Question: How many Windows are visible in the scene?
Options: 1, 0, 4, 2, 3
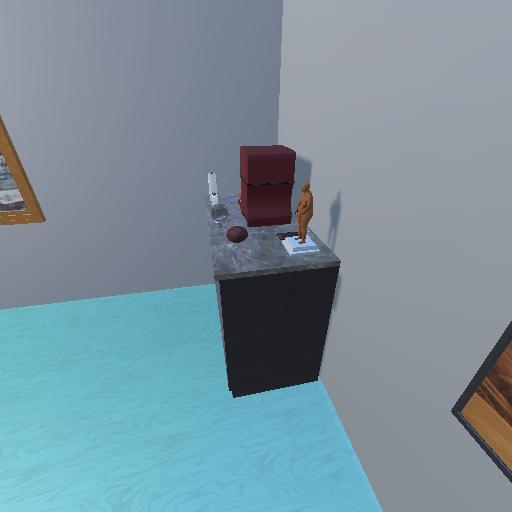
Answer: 1